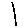
Label: line